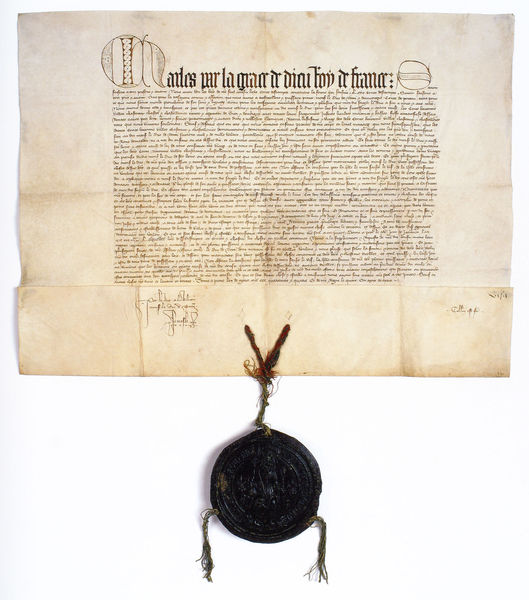
Titel: Karl V. bestätigt die Schenkung des Grafen von Gien zu Gunsten von Jean, dem Fürsten von Berry
Institution: Paris, Archives nationales
Schlagwörter: braun, frankreich, schwarz, band, signatur, schnur, schrift, papier, liegen, vergilbt, französisch, gefaltet, foto, fotografie, unterschrift, monogramm, text, original, pergament, wappen, wachs, brief, brieg, viereckig, schriftstück, siegel, urkunde, handschrift, münze, latein, knicke, gesetz, gesetze, erlass, änderung